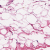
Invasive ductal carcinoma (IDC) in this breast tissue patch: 0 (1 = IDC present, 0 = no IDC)